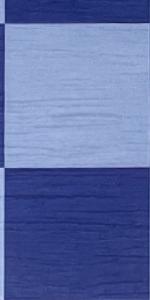
Label: Empty